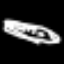
Label: airplane